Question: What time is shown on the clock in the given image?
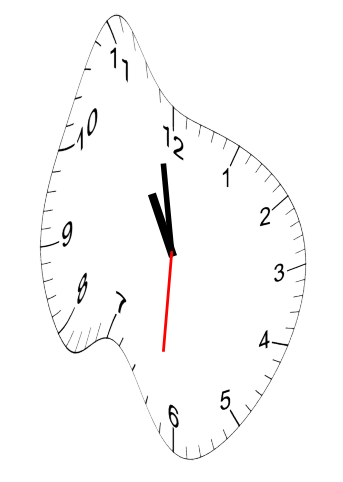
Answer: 10:58:31